Question: I've been receiving this error continuously and I believe I narrowed down my issue to being that I'm <URL> listener on a 64-bit machine. Is there any way to get this to run on a 64-bit system?

'''
18 Socket sListener;
...
34 permission = new SocketPermission(NetworkAccess.Accept, TransportType.Tcp, "", SocketPermission.AllPorts);
36 //Listening Socket object
37 sListener = null;
39 //Ensure the code has permission to access the Socket
40 permission.Demand();
42 IPHostEntry ipHost = Dns.GetHostEntry("");
43 IPAddress ipAddress = ipHost.AddressList[2];
44 ipEndPoint = new IPEndPoint(ipAddress, 4510);
46 sListener = new Socket(ipAddress.AddressFamily, SocketType.Stream, ProtocolType.Tcp);
...
71 sListener.Listen(10);
72
73 //Begins an asynchronous operation to accept an attempt
74 AsyncCallback aCallback = new AsyncCallback(AcceptCallback);
75 sListener.BeginAccept(aCallback, sListener);
'''
I tried to follow the code in this <URL> question, but it gave me the error:
> Operator '==' cannot be applied to operands of type 'System.Net.Sockets.AddressFamily' and 'string'
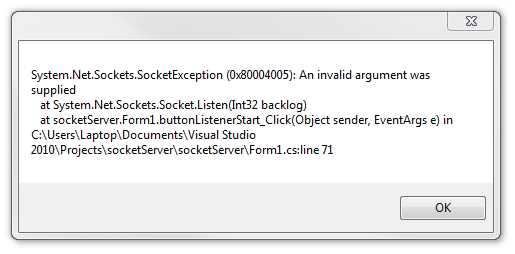
Answer: I think you are missing the <URL> at a port.
As per MSDN :
> Use the Bind method if you need to use a specific local endpoint. You
must call Bind before you can call the Listen method. You do not need
to call Bind before using the Connect method unless you need to use a
specific local endpoint. You can use the Bind method on both
connectionless and connection-oriented protocols. Before calling Bind, you must first create the local IPEndPoint from
which you intend to communicate data. If you do not care which local
address is assigned, you can create an IPEndPoint using IPAddress.Any
as the address parameter, and the underlying service provider will
assign the most appropriate network address. This might help simplify
your application if you have multiple network interfaces. If you do
not care which local port is used, you can create an IPEndPoint using
0 for the port number. In this case, the service provider will assign
an available port number between 1024 and 5000.
'''
70: sListen.Bind(your IP end point)
71: sListener.Listen(10);
'''
---
P.S. : Always use a value greater then 4000 for listening port!